Question: I have problem with shuffling array in several objects of the same class. I use function 'void shuffle()' on constructor call. After printing my dataCharset array it turns out that every object have the same shuffled array.
Im using .net framework 4.8 in console application.
I have tried using a temporary array and then copying it shuflled way into dataCharset array ( which is my targed array i need to shuffle ).
'''
char[] dataCharset =
{
'a', 'b', 'c', 'd', 'e', 'f', 'g', 'h', 'i', 'j', 'k', 'l', 'm',
'n', 'o', 'p', 'q', 'r', 's', 't', 'u', 'v', 'w', 'x', 'y', 'z',
'A', 'B', 'C', 'D', 'E', 'F', 'G', 'H', 'I', 'J', 'K', 'L', 'M',
'N', 'O', 'P', 'Q', 'R', 'S', 'T', 'U', 'V', 'W', 'X', 'Y', 'Z',
'1', '2', '3', '4', '5', '6', '7', '8', '9', '0',
'!', '$', '#', '@', '-'
};
void shuffle()
{
Random random = new Random();
for (int i = 0; i < dataLength; i++)
{
int index = random.Next(0, dataLength);
char temp = dataCharset[index];
dataCharset[index] = dataCharset[i];
dataCharset[i] = temp;
}
}
'''
Constructor looks like:
'''
public Guesser()
{
dataLength = dataCharset.Length;
shuffle();
Console.WriteLine(dataCharset);
}
'''
And my main file where i am creating object
Guesser is my class
'''
Guesser guesser1 = new Guesser();
Guesser guesser2 = new Guesser();
Guesser guesser3 = new Guesser();
Guesser guesser4 = new Guesser();
'''

Why every object have the same array if i am creating it with 'new' keyword?
I expected that each object will have its own shuffled array.
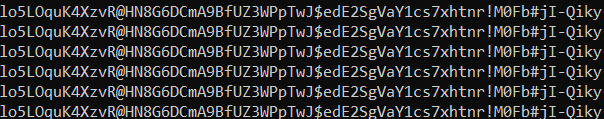
Answer: It's possible (though not as obvious as I usually see) that you're code is fast enough that you're using the same seed for your 'Random' objects. Try making it a static property of the class:
'''
static Random random = new Random();
void shuffle()
{
for (int i = 0; i < dataLength; i++)
{
int index = random.Next(0, dataLength);
char temp = dataCharset[index];
dataCharset[index] = dataCharset[i];
dataCharset[i] = temp;
}
}
'''